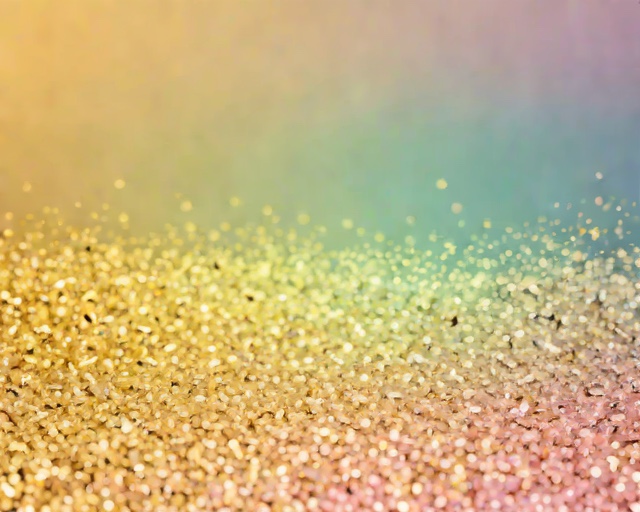
Category: Congratulations